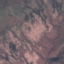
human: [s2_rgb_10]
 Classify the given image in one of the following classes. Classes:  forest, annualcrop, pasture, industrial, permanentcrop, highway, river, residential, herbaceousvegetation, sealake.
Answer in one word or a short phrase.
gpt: HerbaceousVegetation